Question:
I have an Activity A which has a "down" button (see image above). When I press this button I want to launch an Activity B on top of Activity A so some of Activity A at the bottom is still visible. Activity B can in turn launch a number of other Activities (C, D etc) but such that they only display within the same screen area as B. Anyone know if this is possible and how I could go about it?
> : I am aware that I can add 'android:theme="@android:style/Theme.Dialog"' to my Activity manifest but as far as I am aware this displays in the centre of the screen and not such that I can resize it how I like. Correct me if I am wrong...
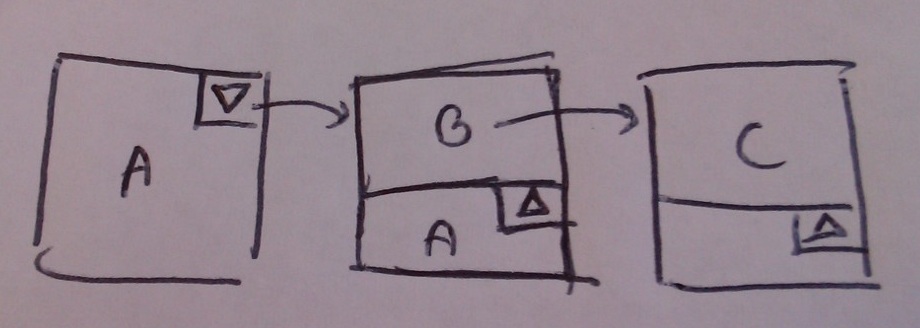
Answer: This is the xml for activities that should be on top of activity a
'''
<?xml version="1.0" encoding="utf-8"?>
<LinearLayout xmlns:android="http://schemas.android.com/apk/res/android"
android:orientation="vertical"
android:layout_width="fill_parent"
android:layout_height="fill_parent"
android:background="#<PHONE>" >
<LinearLayout
android:layout_width="fill_parent"
android:layout_height="0"
android:layout_weight="0.6"
android:background="#000000" >
//use this for your new activity contents
</LinearLayout>
<LinearLayout
android:layout_width="fill_parent"
android:layout_height="0"
android:layout_weight="0.4"
android:background="#<PHONE>" >
//this is empty
</LinearLayout>
</LinearLayout>
'''
Now in your for activity B,C ,... etc:
'''
<activity
android:label="@string/app_name"
android:name=".ActivityB"
android:theme="@style/Theme.Transparent"
android:screenOrientation="portrait" >
'''
in :
'''
<?xml version="1.0" encoding="utf-8"?>
<resources>
<style name="Theme.Transparent" parent="android:Theme.NoTitleBar">
<item name="android:windowIsTranslucent">true</item>
<item name="android:windowBackground">@drawable/theme_transparent</item>
</style>
</resources>
'''
Finally in :
'''
<?xml version="1.0" encoding="utf-8"?>
<shape xmlns:android="http://schemas.android.com/apk/res/android" >
<solid android:color="#<PHONE>" ></solid>
</shape>
'''